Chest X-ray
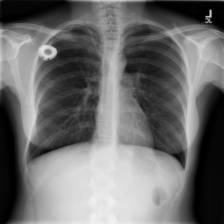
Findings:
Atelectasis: negative
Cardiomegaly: negative
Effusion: negative
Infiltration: negative
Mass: negative
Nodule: negative
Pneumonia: negative
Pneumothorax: negative
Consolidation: negative
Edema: negative
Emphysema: negative
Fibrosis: negative
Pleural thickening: negative
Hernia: negative